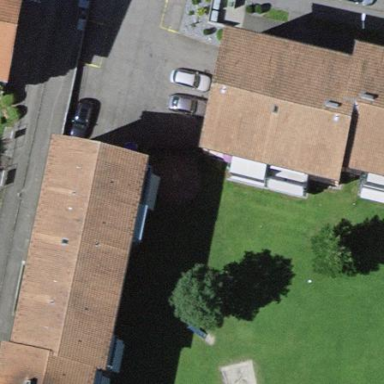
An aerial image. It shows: View of apartment building.